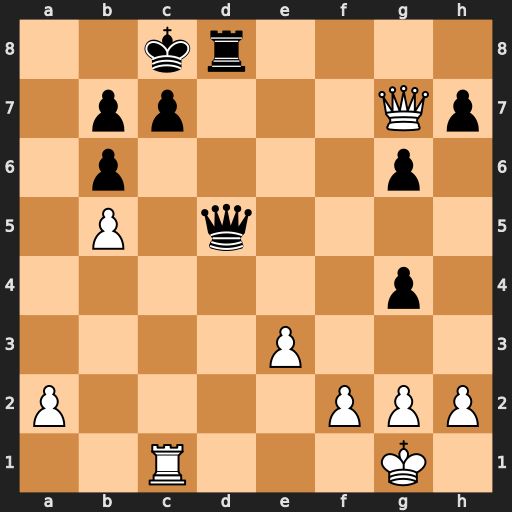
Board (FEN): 2kr4/1pp3Qp/1p4p1/1P1q4/6p1/4P3/P4PPP/2R3K1
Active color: w
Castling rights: -
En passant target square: -
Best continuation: Qxc7#